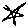
Label: star